Field crop: tomato
Growth stage: 1
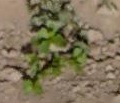
Species: portulaca